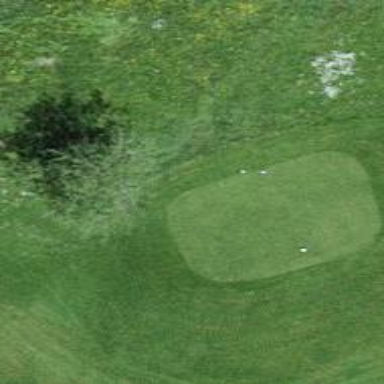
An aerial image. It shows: Grass area designated as golf tee.